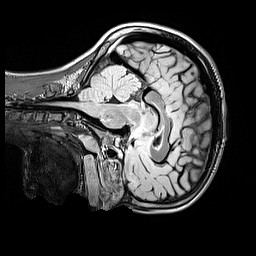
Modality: FLAIR
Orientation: sagittal
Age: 9
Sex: male
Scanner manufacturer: siemens
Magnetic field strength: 3 T
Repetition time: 5 s
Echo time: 0.388 s